Question: Let's say we have a sheet like that is:

As you can see there are several 'NA' values in this formula.
The formula in my results column is like that:
'=A2 *B2 + C2*D2'
How to calculate this formula correctly, with the NA values, so that they get ignored?
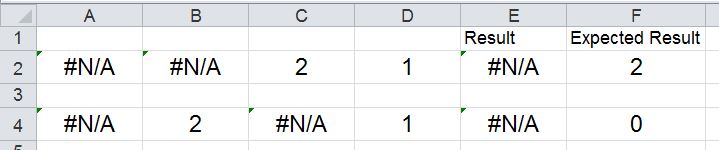
Answer: Excel does not handle error values in calculations very well.
One approach might be to check each value for an error before using it
E.g. in E2 use
=IFERROR(A2,0) *IFERROR(B2,0) + IFERROR(C2,0)*IFERROR(D2,0)
Copy to E4